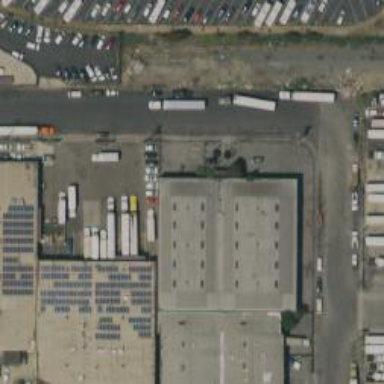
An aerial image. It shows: Warehouse building.